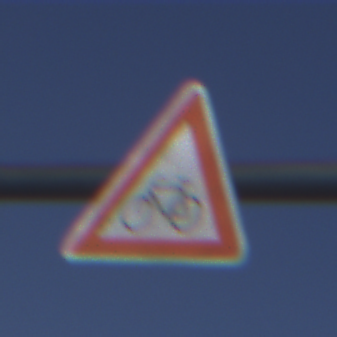
Verkehrszeichen: RadverkehrRechts
Umgebung: Outdoor, Nature
Tageszeit: MorningAfternoon
Wetter: Clear
Licht: Natural
Jahreszeit: NotSpecified
Kontrast: HighContrast